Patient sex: M
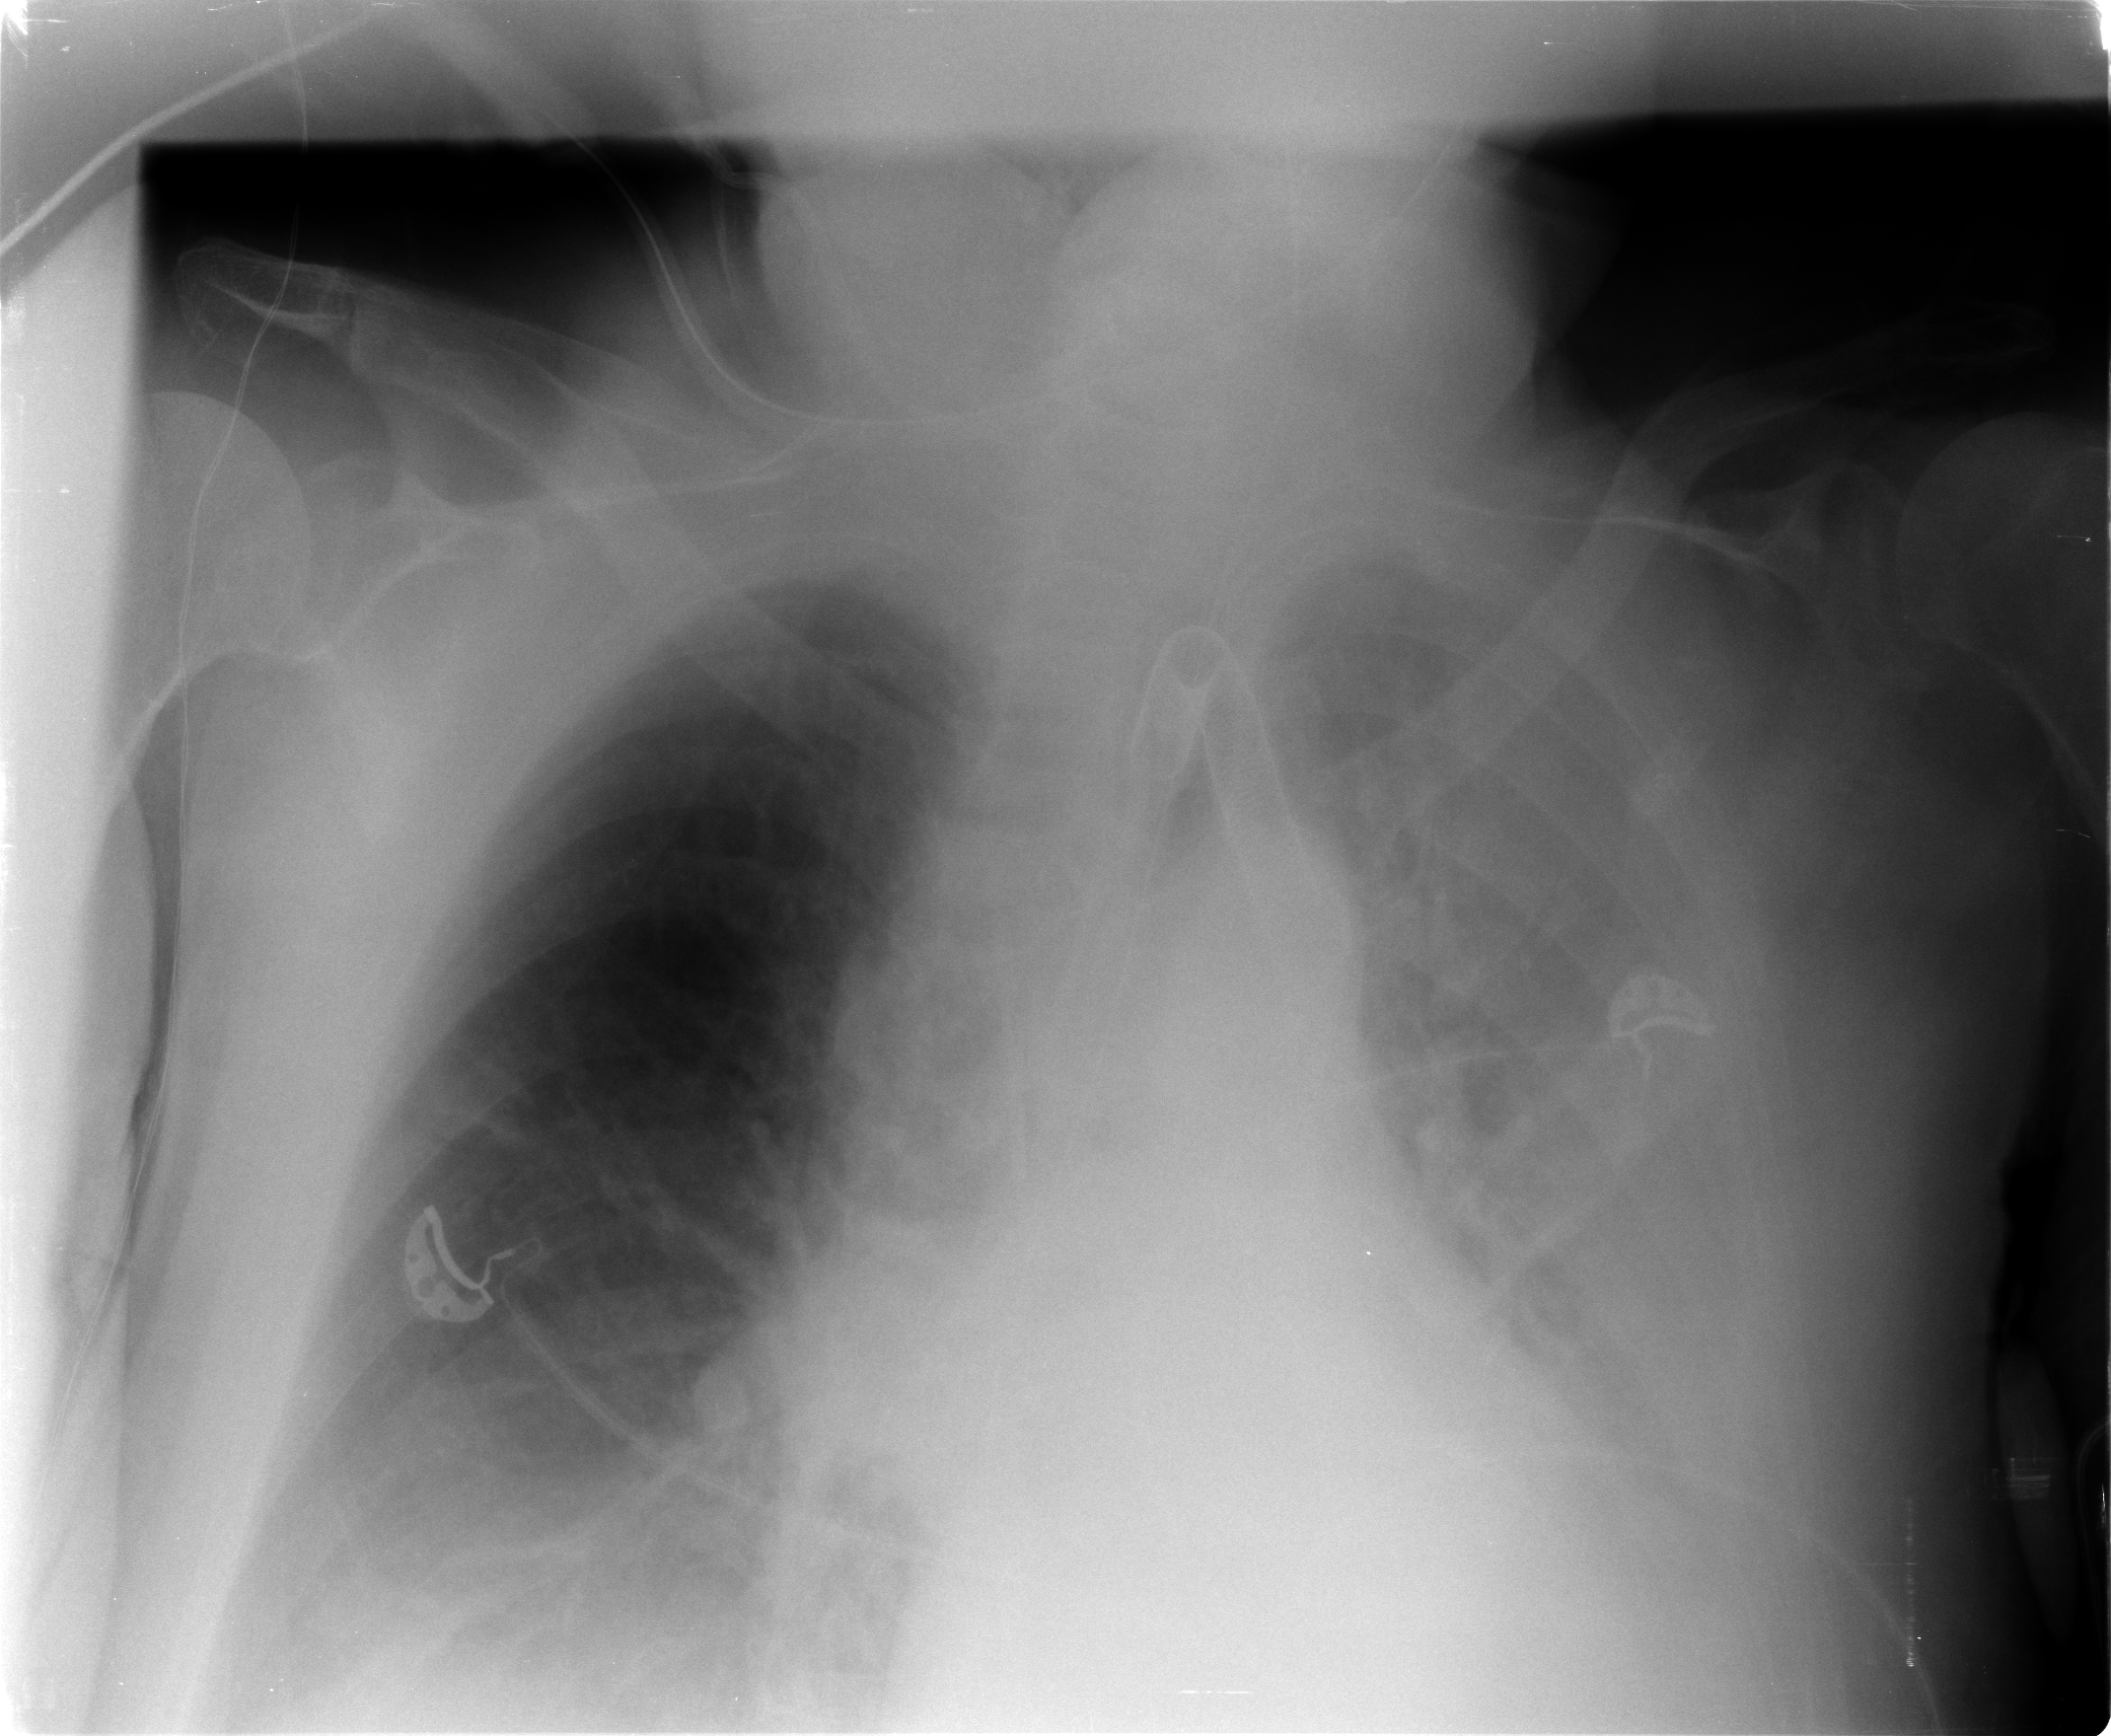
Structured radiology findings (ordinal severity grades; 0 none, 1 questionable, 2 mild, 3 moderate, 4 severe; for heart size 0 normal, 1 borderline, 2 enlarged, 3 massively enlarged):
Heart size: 2
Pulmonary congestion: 2
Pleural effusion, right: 3
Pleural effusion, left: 3
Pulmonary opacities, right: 2
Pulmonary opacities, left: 2
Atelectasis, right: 3
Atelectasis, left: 3